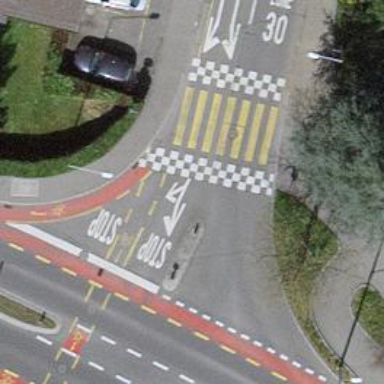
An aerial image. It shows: Uncontrolled zebra crossing on the road.